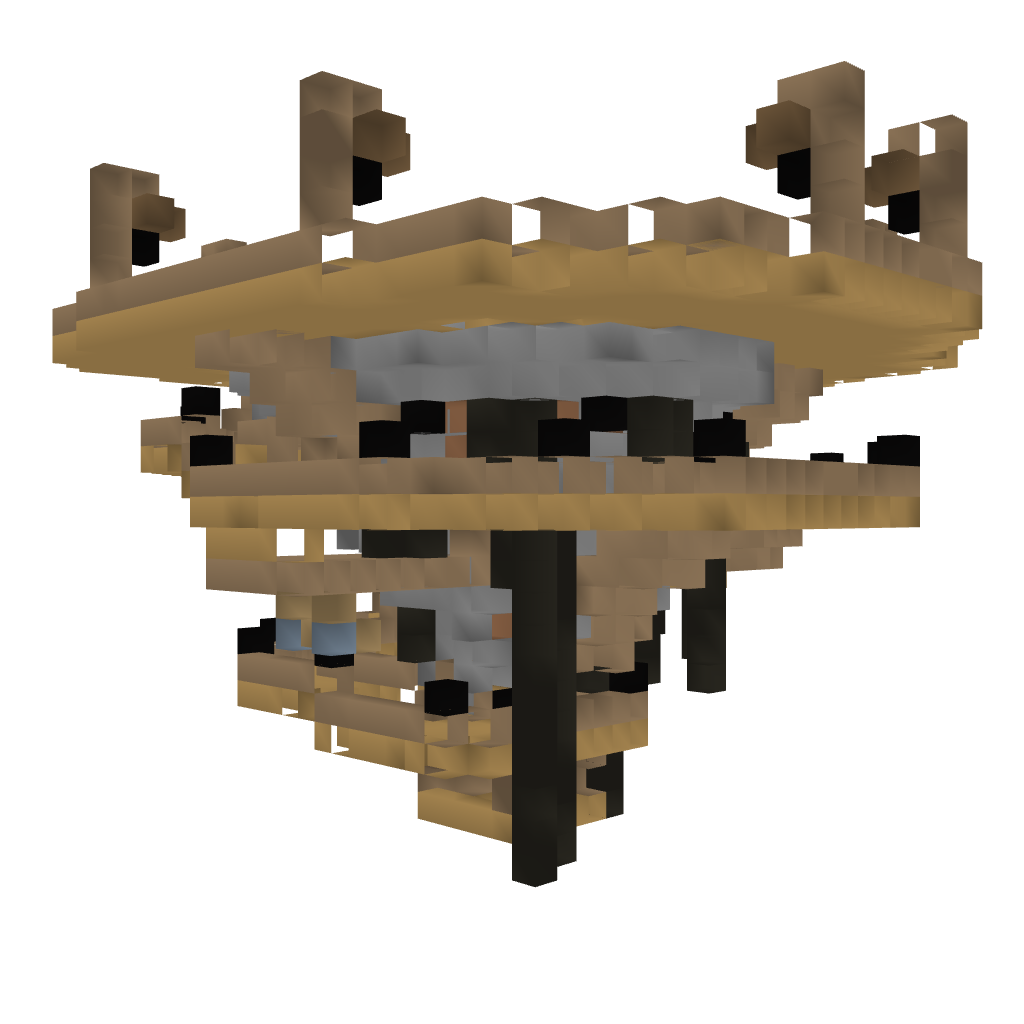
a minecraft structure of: Floating island with stairs!